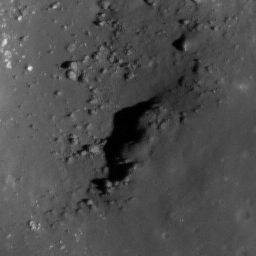
Pit: Copernicus LB6
Host crater: Copernicus
Host type: impact_melt
Lunar coordinates: latitude 10.313, longitude 339.726